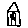
Label: house